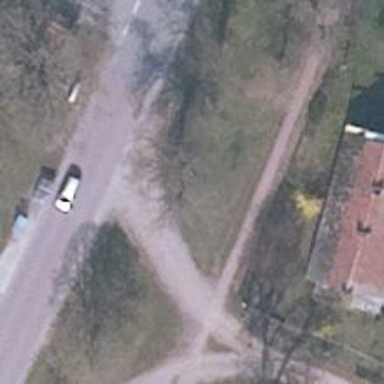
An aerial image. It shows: Driveway leading to service road.